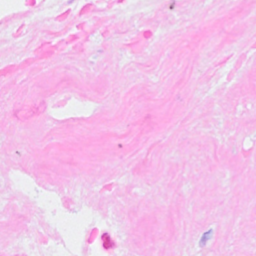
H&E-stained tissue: Breast